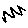
Label: zigzag